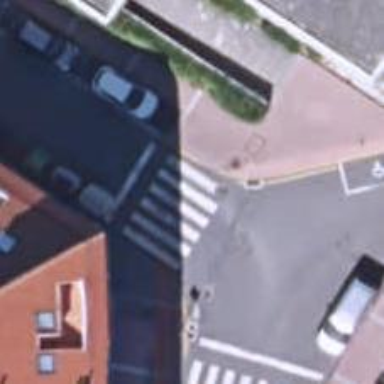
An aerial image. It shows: Uncontrolled crossing on the road.